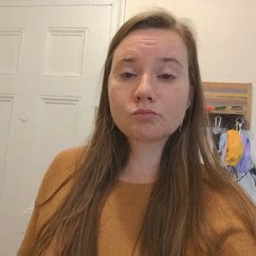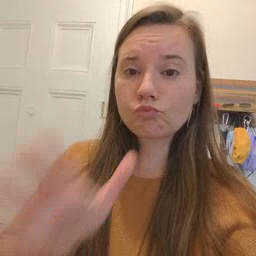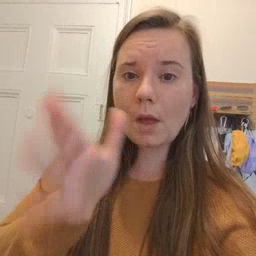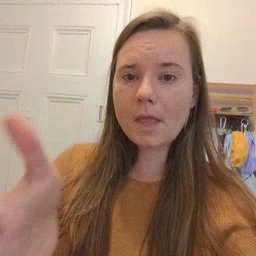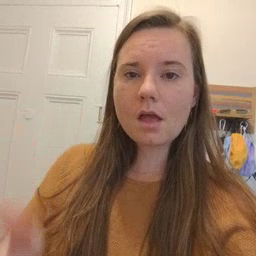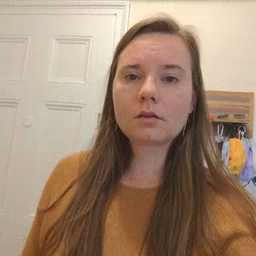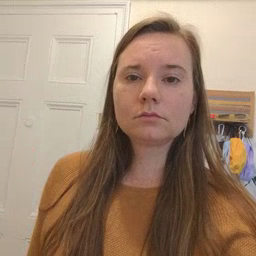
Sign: grandma